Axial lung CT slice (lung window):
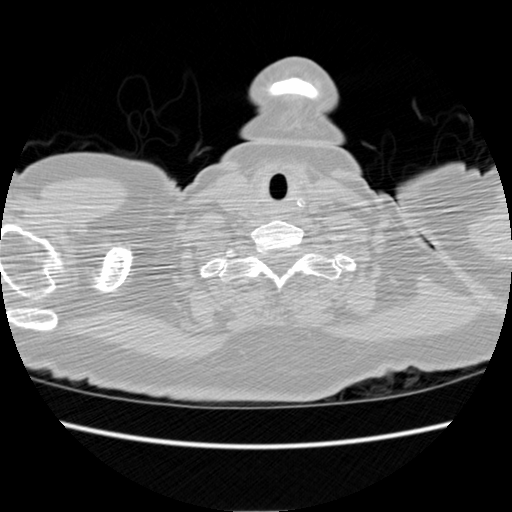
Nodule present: no